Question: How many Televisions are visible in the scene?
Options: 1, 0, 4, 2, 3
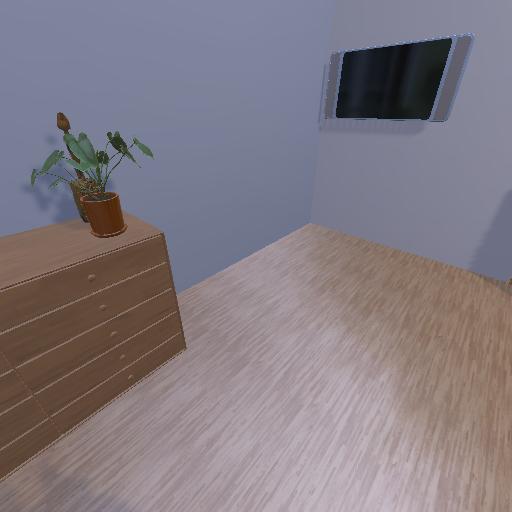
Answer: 1